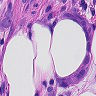
Metastatic tissue present: yes